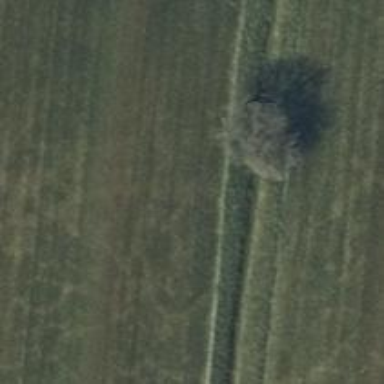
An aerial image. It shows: Deciduous tree with broadleaved leaves.